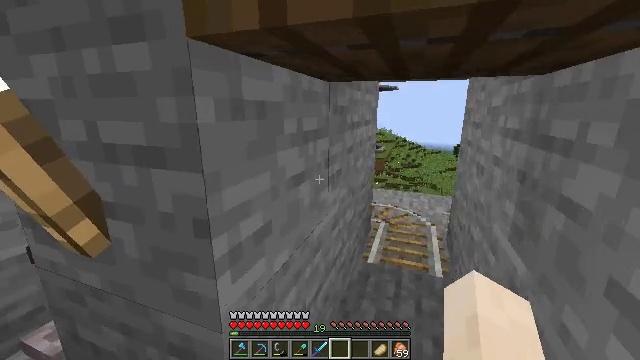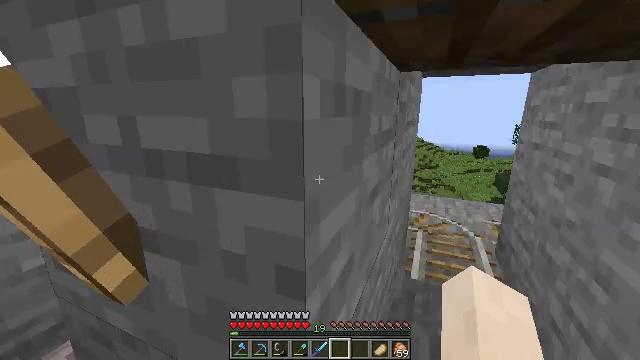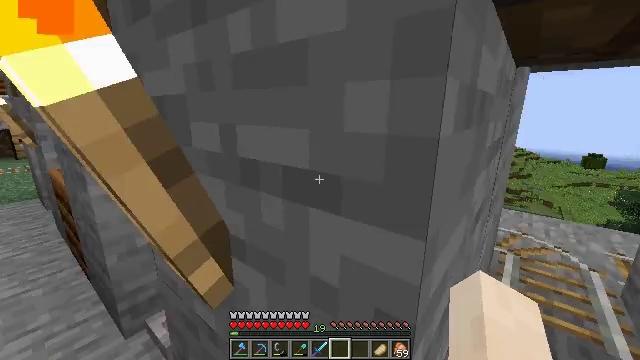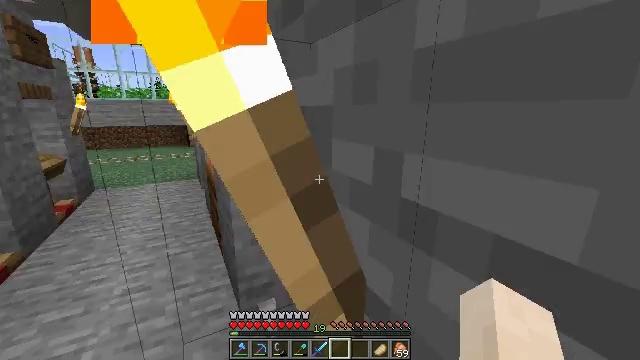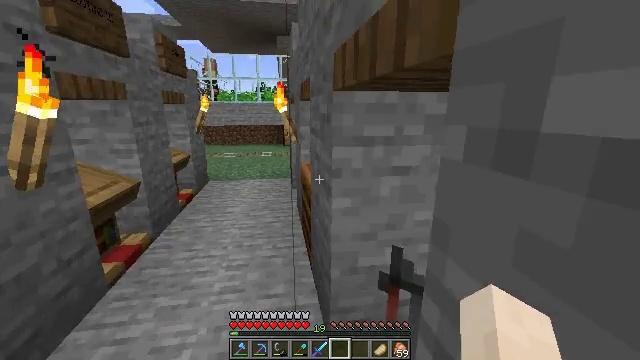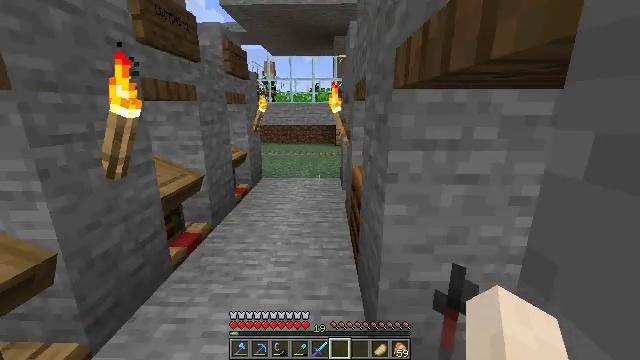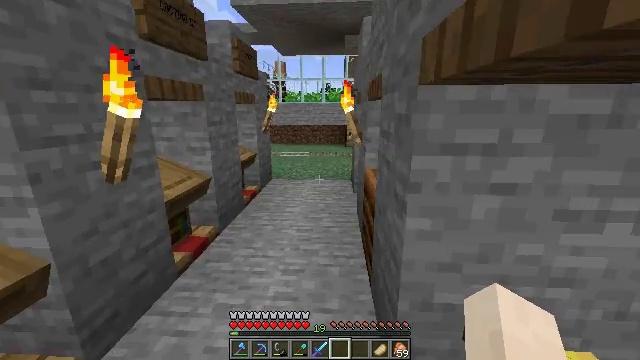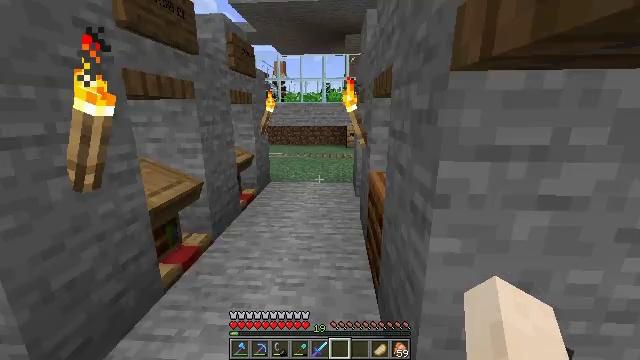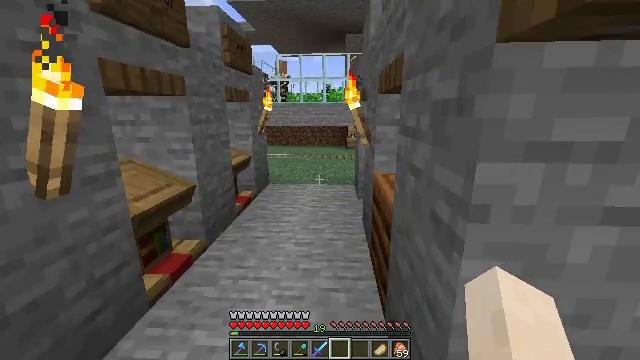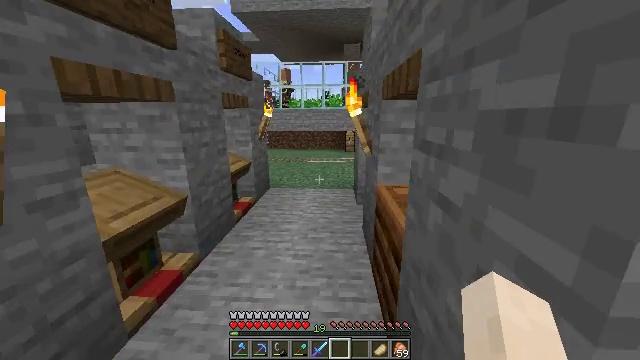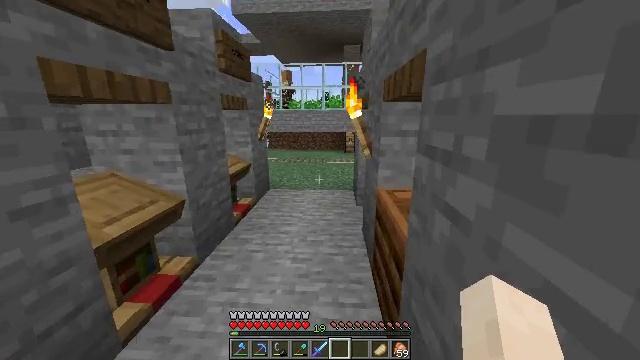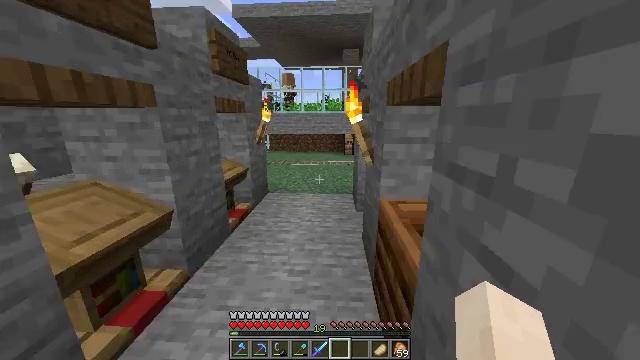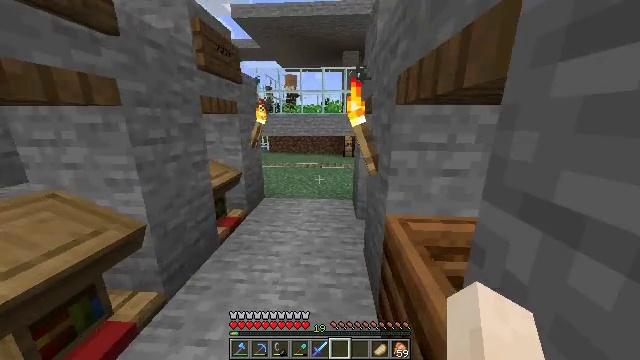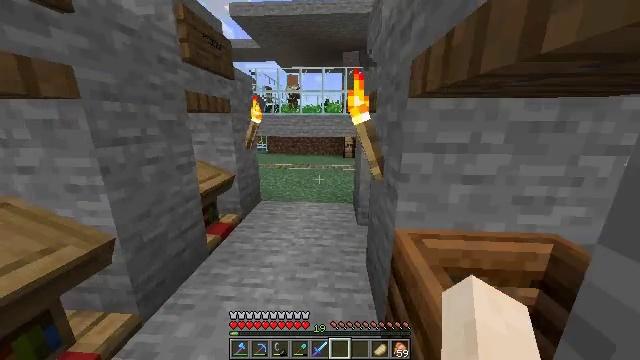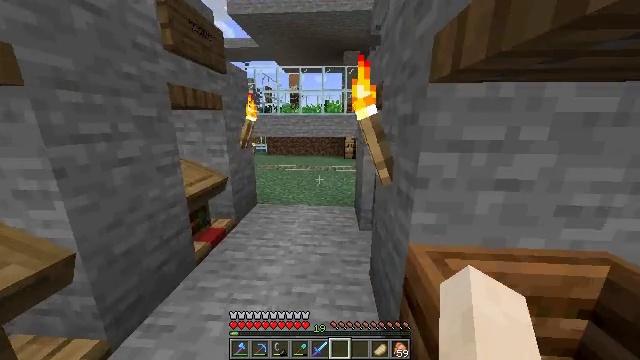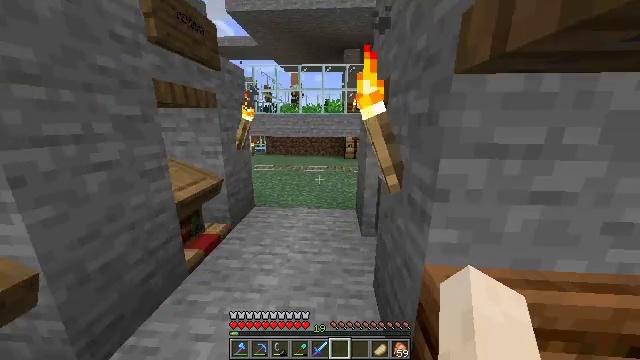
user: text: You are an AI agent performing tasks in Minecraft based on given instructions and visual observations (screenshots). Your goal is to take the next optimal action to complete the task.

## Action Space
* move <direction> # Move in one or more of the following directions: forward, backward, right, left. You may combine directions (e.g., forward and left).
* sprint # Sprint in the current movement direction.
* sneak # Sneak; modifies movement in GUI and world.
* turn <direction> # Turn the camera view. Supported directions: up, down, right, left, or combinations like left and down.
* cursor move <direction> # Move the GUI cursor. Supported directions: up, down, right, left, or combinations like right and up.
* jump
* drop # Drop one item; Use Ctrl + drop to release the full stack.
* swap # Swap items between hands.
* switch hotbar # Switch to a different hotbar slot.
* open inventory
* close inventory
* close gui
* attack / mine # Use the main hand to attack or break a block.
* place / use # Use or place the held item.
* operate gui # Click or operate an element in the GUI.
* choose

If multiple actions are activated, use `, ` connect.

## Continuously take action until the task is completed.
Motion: motion action
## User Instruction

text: Craft some smooth stone slab in the crafting menu.
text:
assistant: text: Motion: move forward and move left, turn left
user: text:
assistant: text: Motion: move forward and move left, turn left
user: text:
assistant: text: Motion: move forward and move left, turn left
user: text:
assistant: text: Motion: move forward, turn left
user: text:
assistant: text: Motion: move forward, turn left
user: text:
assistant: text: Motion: move forward, turn left
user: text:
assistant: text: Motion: move forward
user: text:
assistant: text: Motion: move forward, sprint
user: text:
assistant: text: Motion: move forward, sprint
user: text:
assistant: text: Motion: move forward, sprint
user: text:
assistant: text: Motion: move forward, sprint
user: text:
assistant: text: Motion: move forward, sprint
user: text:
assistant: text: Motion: move forward, sprint
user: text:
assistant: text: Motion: move forward, sprint
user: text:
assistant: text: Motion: move forward
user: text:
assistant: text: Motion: move forward
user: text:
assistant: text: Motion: move forward
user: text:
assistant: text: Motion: move forward, turn left
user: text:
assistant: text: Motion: move forward, turn left
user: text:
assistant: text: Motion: move forward, sprint
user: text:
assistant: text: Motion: move forward, sprint
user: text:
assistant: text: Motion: move forward, sprint
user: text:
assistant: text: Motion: move forward, sprint
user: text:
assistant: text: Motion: move forward, sprint, turn left
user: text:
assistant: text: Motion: move forward, turn right
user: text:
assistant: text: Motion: move forward
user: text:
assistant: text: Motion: move forward
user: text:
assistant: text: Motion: move forward
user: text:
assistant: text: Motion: move forward
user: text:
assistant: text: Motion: move forward